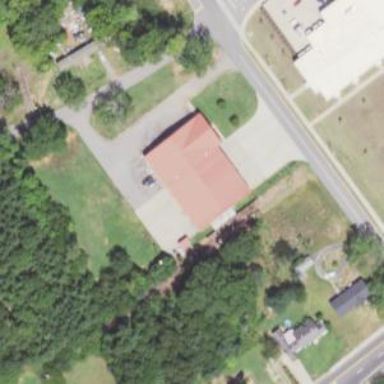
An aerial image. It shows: Fire station building.